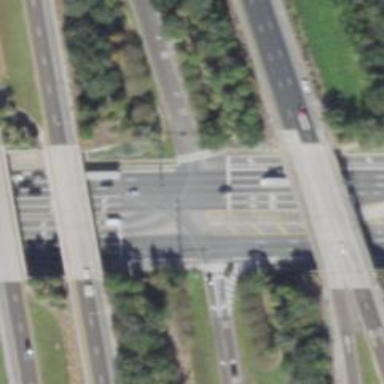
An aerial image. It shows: Motorway link road with diamond junction.